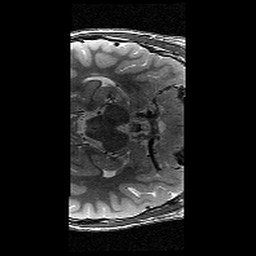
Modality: T2w
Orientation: axial
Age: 11
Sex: male
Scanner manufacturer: siemens
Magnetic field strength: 3 T
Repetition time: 9.23 s
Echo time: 0.067 s